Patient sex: F
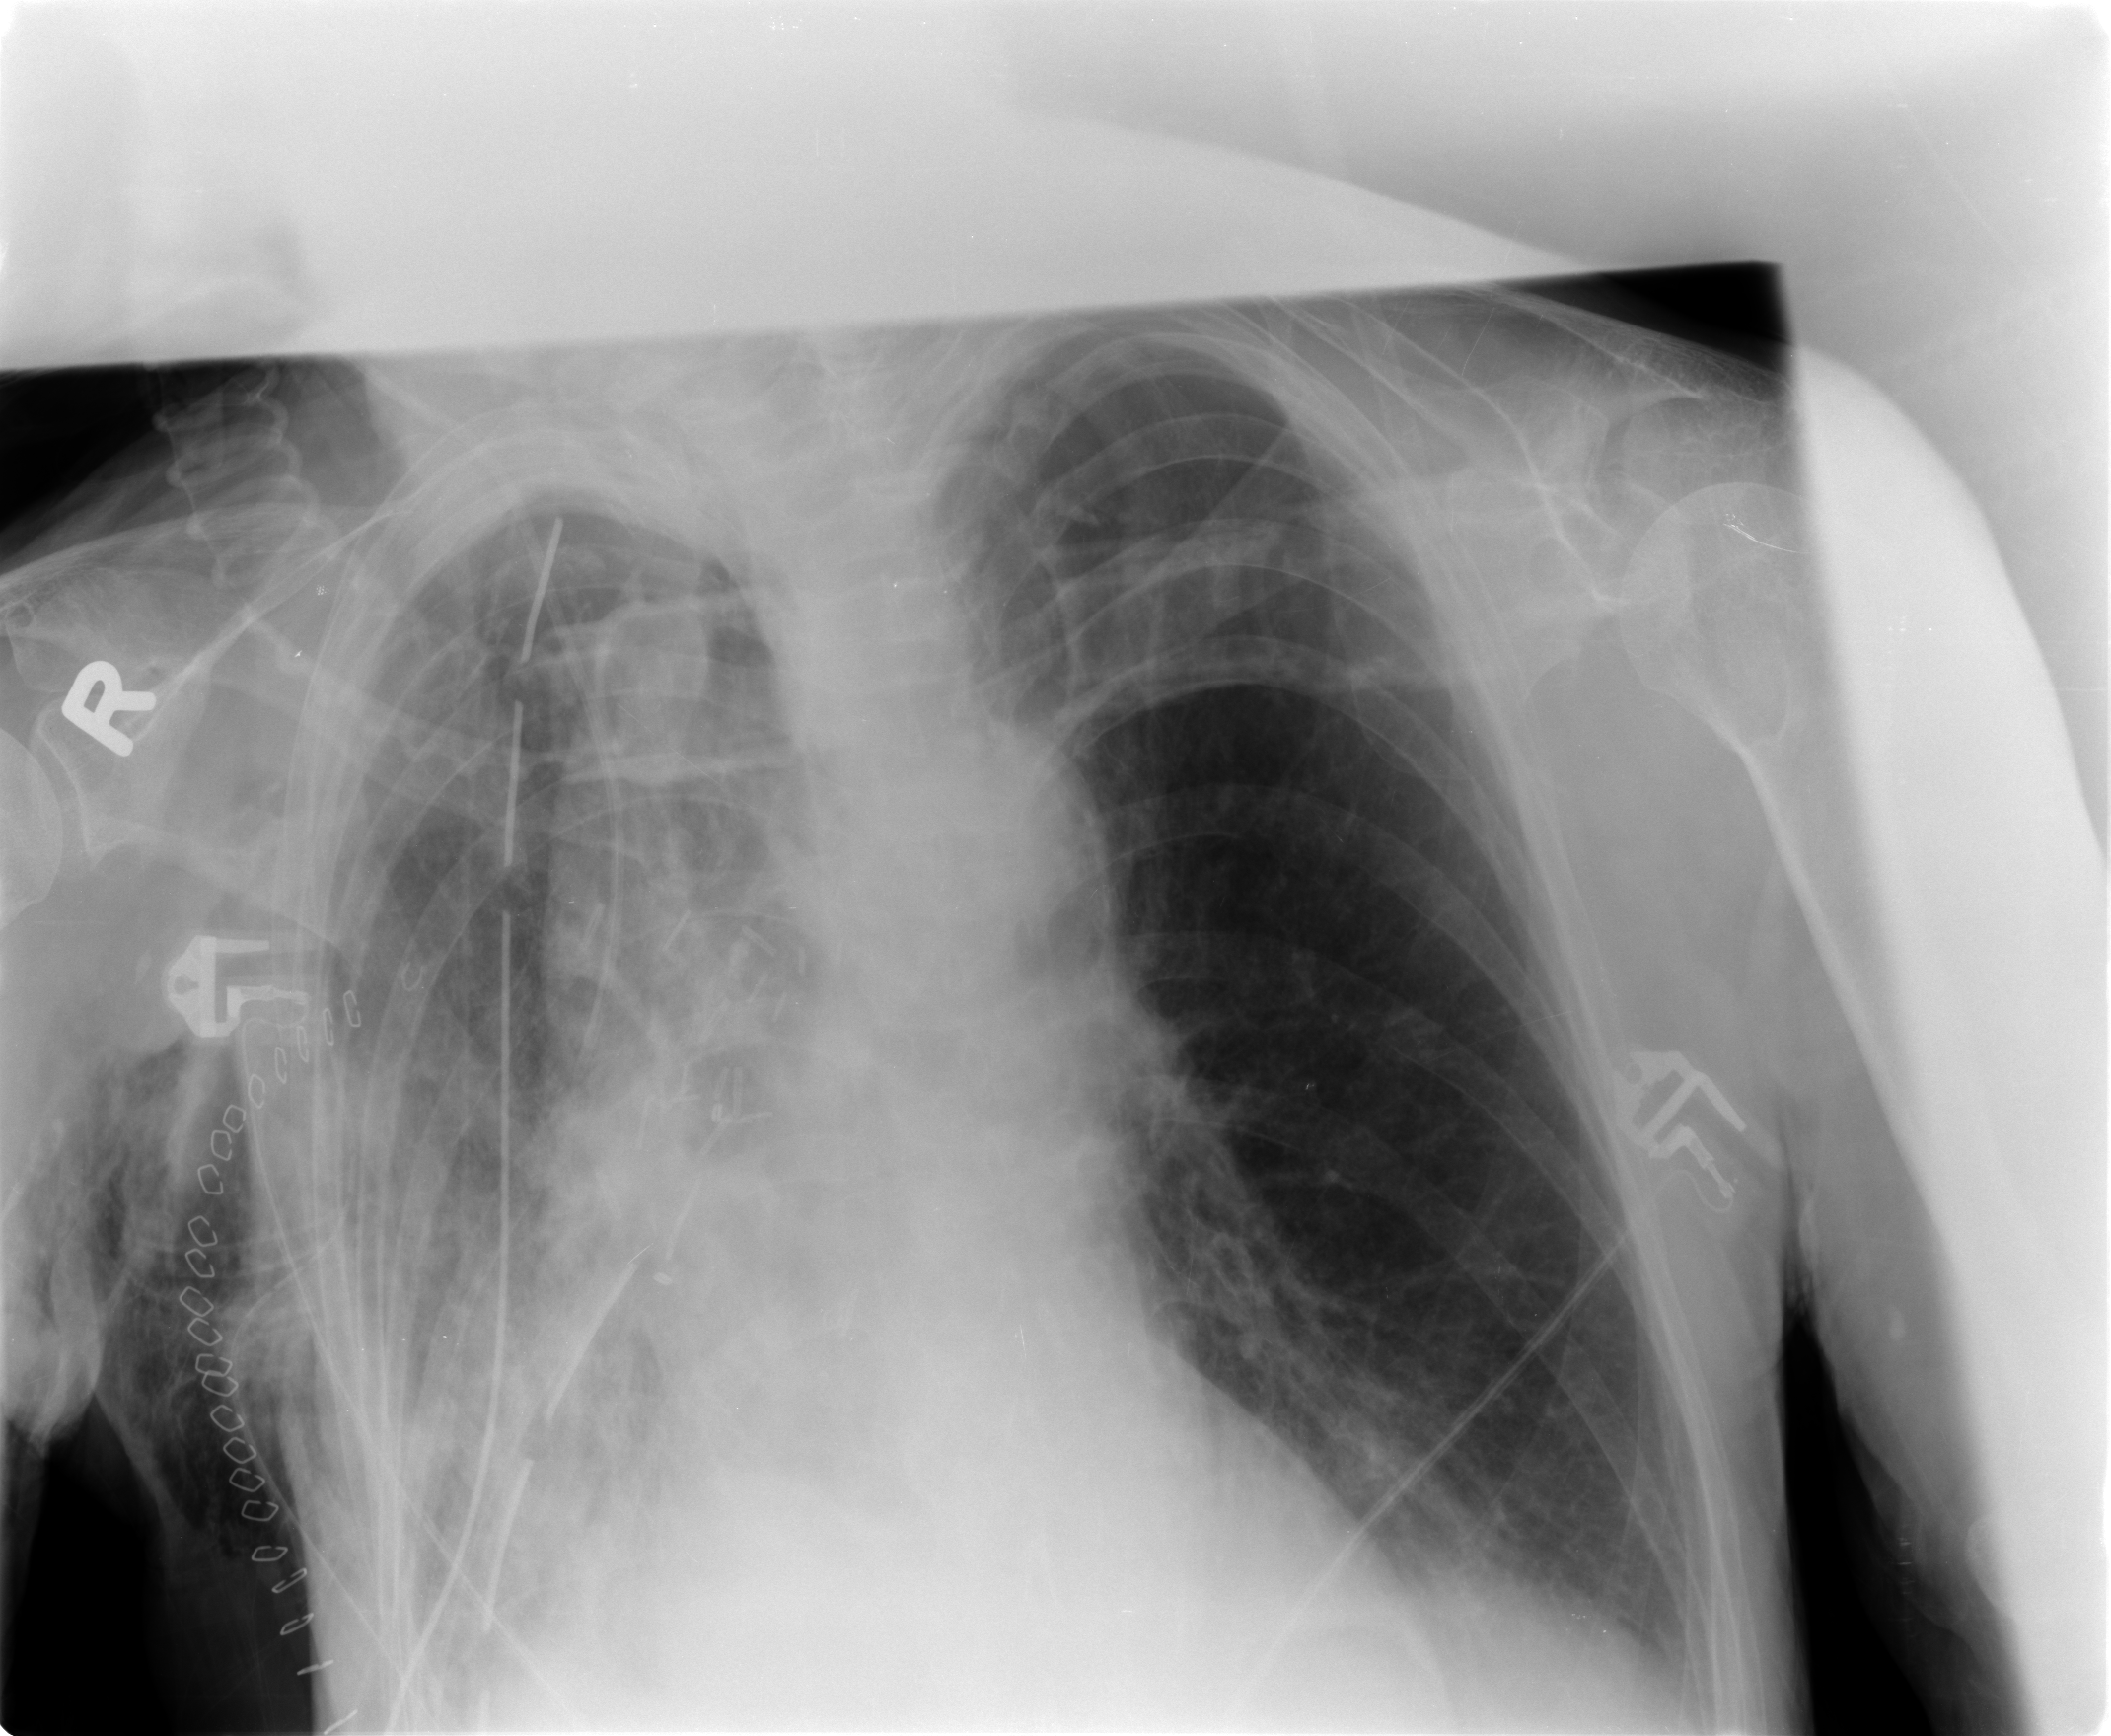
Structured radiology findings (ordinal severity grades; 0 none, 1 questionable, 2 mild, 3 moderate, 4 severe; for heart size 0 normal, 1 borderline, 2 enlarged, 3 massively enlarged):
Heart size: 0
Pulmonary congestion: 0
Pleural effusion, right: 3
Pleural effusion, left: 1
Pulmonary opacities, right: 3
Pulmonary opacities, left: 0
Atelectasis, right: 3
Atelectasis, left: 2